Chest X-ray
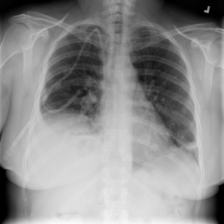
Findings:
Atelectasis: positive
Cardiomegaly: negative
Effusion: positive
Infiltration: negative
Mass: negative
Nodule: positive
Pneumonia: negative
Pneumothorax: negative
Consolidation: negative
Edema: negative
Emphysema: negative
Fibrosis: negative
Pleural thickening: negative
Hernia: negative